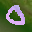
Label: 0